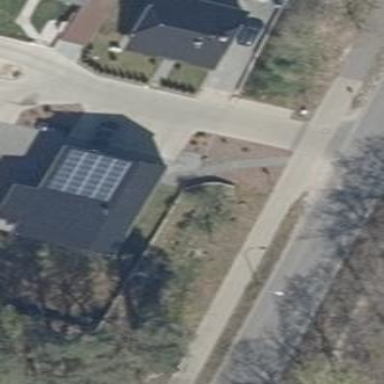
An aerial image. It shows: House with saltbox-shaped roof.